Aerial crown-view tile of a tropical tree (Barro Colorado Island, Panama), acquired 20250616:
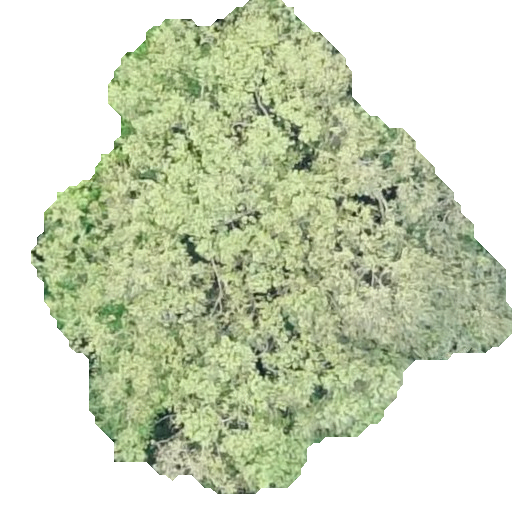
Species: Luehea seemannii
GBIF accepted scientific name: Luehea seemannii
Crown area: 217.269 m²